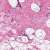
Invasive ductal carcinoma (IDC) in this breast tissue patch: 0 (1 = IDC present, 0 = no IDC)